Question: So just curious, is there any way to add a company logo to the header of a ShinyDashboard? As I am looking at the <URL>, it describes changing the "logo" in the CSS, this is just configuring what goes in the upper left hand corner though as far as I can tell and I would like to keep my title there.
I am not using the drop down menus and so I would like to add my company logo on the top right where the red box is.

Does anyone have any idea how this can be done with Shinydashboard? Thanks.
For users that are comfortable with HTML or want more flexibility around their user interface and have access to a front end developer, I recently discovered you can use HTML to build the entire user interface. There is a Shiny article about it <URL>. This would allow the entire branding and layout to be done in a way that could comply with your company standards if desired. Hope this helps.
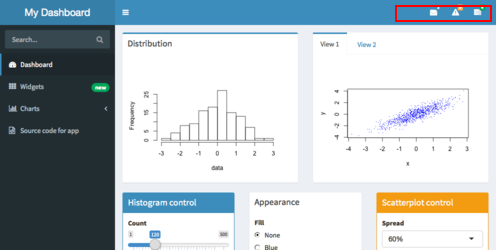
Answer: I've been working with a bit of a hack for this, (and I know you didn't ask for it, but here's a clickable logo while we're at it):
'''
library(shiny)
library(shinydashboard)
dbHeader <- dashboardHeader()
dbHeader$children[[2]]$children <- tags$a(href='http://mycompanyishere.com',
tags$img(src='logo.png',height='60',width='200'))
dashboardPage(
dbHeader,
dashboardSidebar(),
dashboardBody()
)
'''
So this nests a shiny.tag inside the header. The second slot in this particular shiny object is the logo slot (You'll need a 'logo.png' in your /www/ folder in the app directory)
EDIT:
I just checked, and as of right now, this hack should no longer be necessary, you can insert the html directly from the dashboardHeader function via the 'title=' parameter, (Before, that parameter was enforcing text only),
I think the answer might still be useful as a method to modify existing shiny functions where things hardcoded in though.
'''
dashboardPage(
dashboardHeader(title = tags$a(href='http://mycompanyishere.com',
tags$img(src='logo.png')))
'''
or, adding a little more magic to the logo (I also use my logo as a loading bar):
'''
# Takes a location 'href', an image location 'src', a loading gif 'loadingsrc'
# height, width and alt text, and produces a loading logo that activates while
# Shiny is busy
loadingLogo <- function(href, src, loadingsrc, height = NULL, width = NULL, alt = NULL) {
tagList(
tags$head(
tags$script(
"setInterval(function(){
if ($('html').attr('class')=='shiny-busy') {
$('div.busy').show();
$('div.notbusy').hide();
} else {
$('div.busy').hide();
$('div.notbusy').show();
}
},100)")
),
tags$a(href=href,
div(class = "busy",
img(src=loadingsrc,height = height, width = width, alt = alt)),
div(class = 'notbusy',
img(src = src, height = height, width = width, alt = alt))
)
)
}
dashboardBody(
dashboardHeader(title = loadingLogo('http://mycompanyishere.com',
'logo.png',
'loader.gif'),
dashboardSidebar(),
dashboardBody()
)
'''